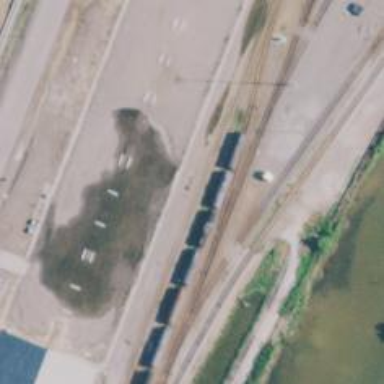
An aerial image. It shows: Railway spur service.